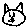
Label: cat